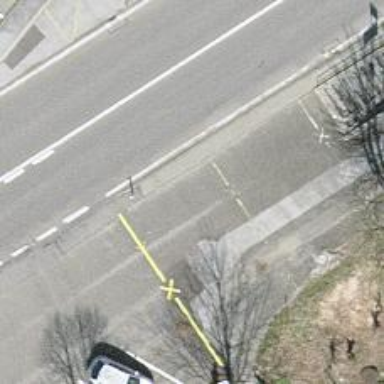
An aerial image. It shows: Bus stop along the road.